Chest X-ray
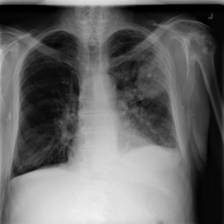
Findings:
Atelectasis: negative
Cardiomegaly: negative
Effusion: positive
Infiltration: positive
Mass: negative
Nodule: negative
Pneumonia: negative
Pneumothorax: negative
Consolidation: negative
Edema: negative
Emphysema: negative
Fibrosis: negative
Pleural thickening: negative
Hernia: negative